Question: I have several DataFrames containing time series data and would like to create a simple visualisation of the span of the time ranges for each of those DataFrames.
Since I was unable to generate this with code I have included a sketch to illustrate my goal.

Here is some code to create three DataFrames that are essentially simplified, smaller versions of the DataFrames I am working with.
'''
from pandas import DataFrame
from numpy import datetime64, random
# example data recorded by two different sensors
example_data = random.rand(5,2)
example_data2 = random.rand(9,2)
example_data3 = random.rand(9,2)
# timestamps from sensor1
times = ['2000-01-01 09:00:00',
'2000-01-01 09:15:00',
'2000-01-01 09:30:00',
'2000-01-01 09:45:00',
'2000-01-01 10:00:00']
# timestamps from sensor2
times2 = ['2000-01-01 08:45:00',
'2000-01-01 09:00:00',
'2000-01-01 09:15:00',
'2000-01-01 09:30:00',
'2000-01-01 09:45:00',
'2000-01-01 10:00:00',
'2000-01-01 10:15:00',
'2000-01-01 10:30:00',
'2000-01-01 10:45:00']
# timestamps from sensor2
times3 = ['2000-01-01 09:20:00',
'2000-01-01 09:40:00',
'2000-01-01 10:00:00',
'2000-01-01 10:20:00',
'2000-01-01 10:40:00',
'2000-01-01 11:00:00',
'2000-01-01 11:20:00',
'2000-01-01 11:40:00',
'2000-01-01 12:00:00']
# create the DataFrame object for sensor1 with the times and data above
sensor1 = DataFrame({'Time': times,
'measure1': example_data[:,0],
'measure2': example_data[:,1]})
# create the DataFrame object for sensor2 with the times and data above
sensor2 = DataFrame({'Time': times2,
'measure1': example_data2[:,0],
'measure2': example_data2[:,1]})
# create the DataFrame object for sensor2 with the times and data above
sensor3 = DataFrame({'Time': times3,
'measure1': example_data3[:,0],
'measure2': example_data3[:,1]})
# coerce the 'Time' column from string to a numpy datetime64 value
sensor1['Time'] = sensor1['Time'].astype(datetime64)
sensor2['Time'] = sensor2['Time'].astype(datetime64)
sensor3['Time'] = sensor3['Time'].astype(datetime64)
'''
I have tried taking the min and max datetime value from each of the DataFrames and putting them into a new DataFrame but when I try and plot them I get an error that there are no values to plot.
I have also tried to taking just the 'Time' column, and assigning an Integer to a 'value' column (i.e. sensor 1 get's the Int 1 broadcast to the 'value' column, sensor2 get's the Int 2 broadcast and so on), then merging these DataFrames.
But this results in lots of duplicate values in the 'Time' column and Nan values in the 'value' column.
I have run out of ideas of how to get this to work.
EDIT: Corrected a sneaky '2001' timestamp in the code block ;-)
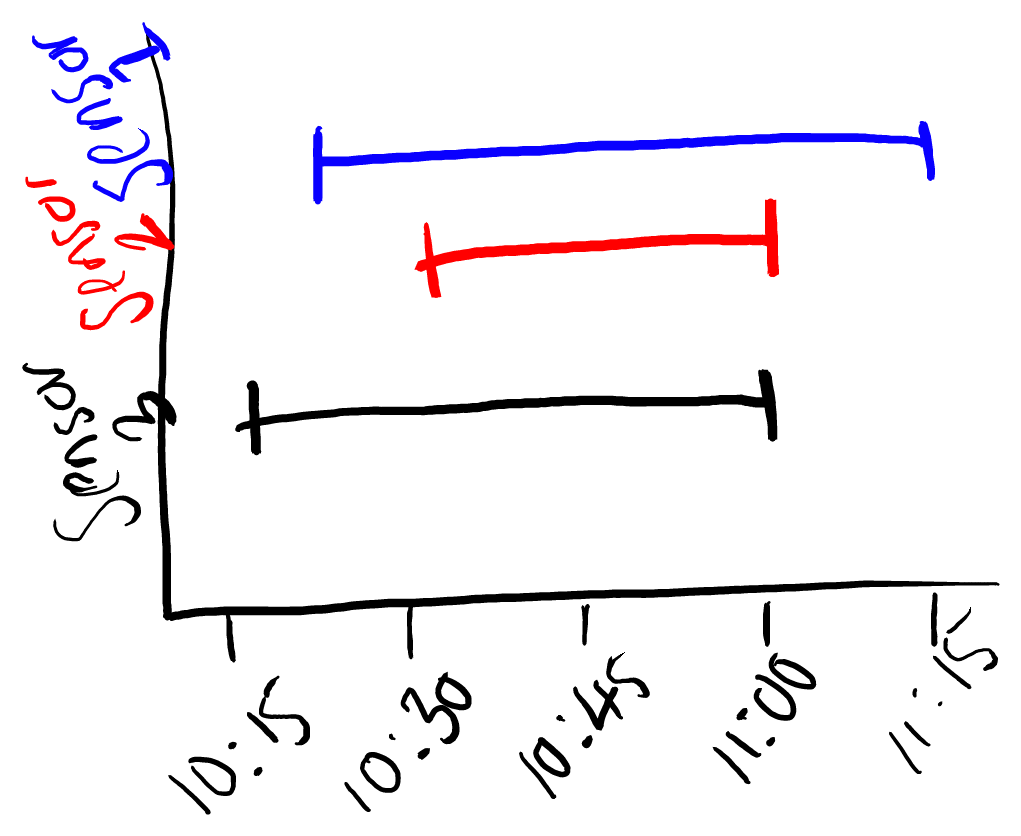
Answer: '''
import numpy
import pandas
# create an index containing all time stamps
idx1 = pandas.Index(sensor1.Time)
idx2 = pandas.Index(sensor2.Time)
idx3 = pandas.Index(sensor3.Time)
df = pandas.DataFrame(index=idx1.union(idx2).union(idx3))
# create a (constant) Series for each sensor
df['Sensor1'] = df.index.to_series().apply(lambda x: 3 if x >= sensor1.Time.min() and x <= sensor1.Time.max() else numpy.NaN)
df['Sensor2'] = df.index.to_series().apply(lambda x: 2 if x >= sensor2.Time.min() and x <= sensor2.Time.max() else numpy.NaN)
df['Sensor3'] = df.index.to_series().apply(lambda x: 1 if x >= sensor3.Time.min() and x <= sensor3.Time.max() else numpy.NaN)
# plot
p = df.plot(ylim=[0, 4], legend=False)
p.set_yticks([1., 2., 3.])
p.set_yticklabels(['Sensor3', 'Sensor2', 'Sensor1'])
'''
By the way, are you sure you have year 2001 in your timestamps? This will make your Sensor1 plot be invisibly small.